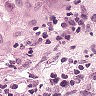
Metastatic tissue present: yes